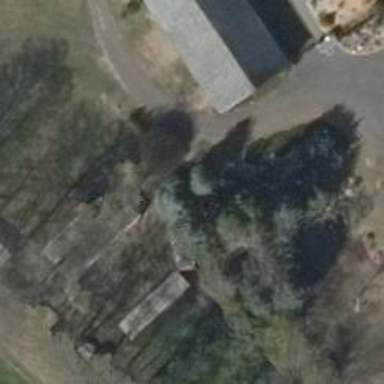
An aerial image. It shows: Driveway made of ground surface.